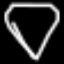
Label: diamond